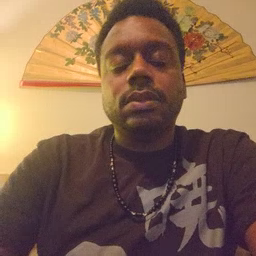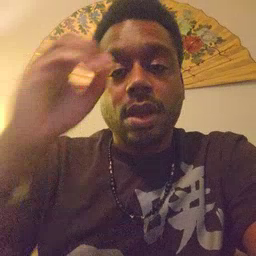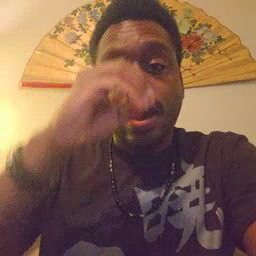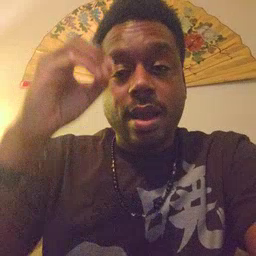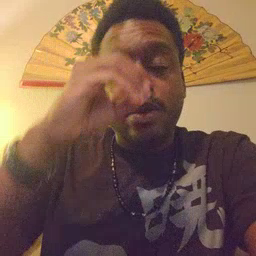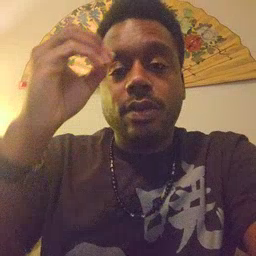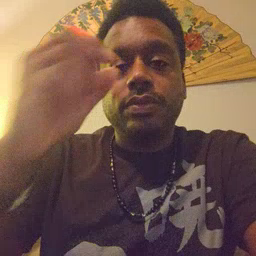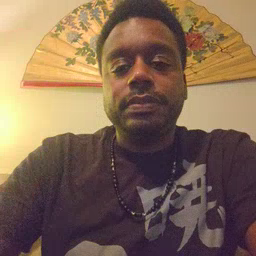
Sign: owl